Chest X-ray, AP view. Patient: 67 years old, sex F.
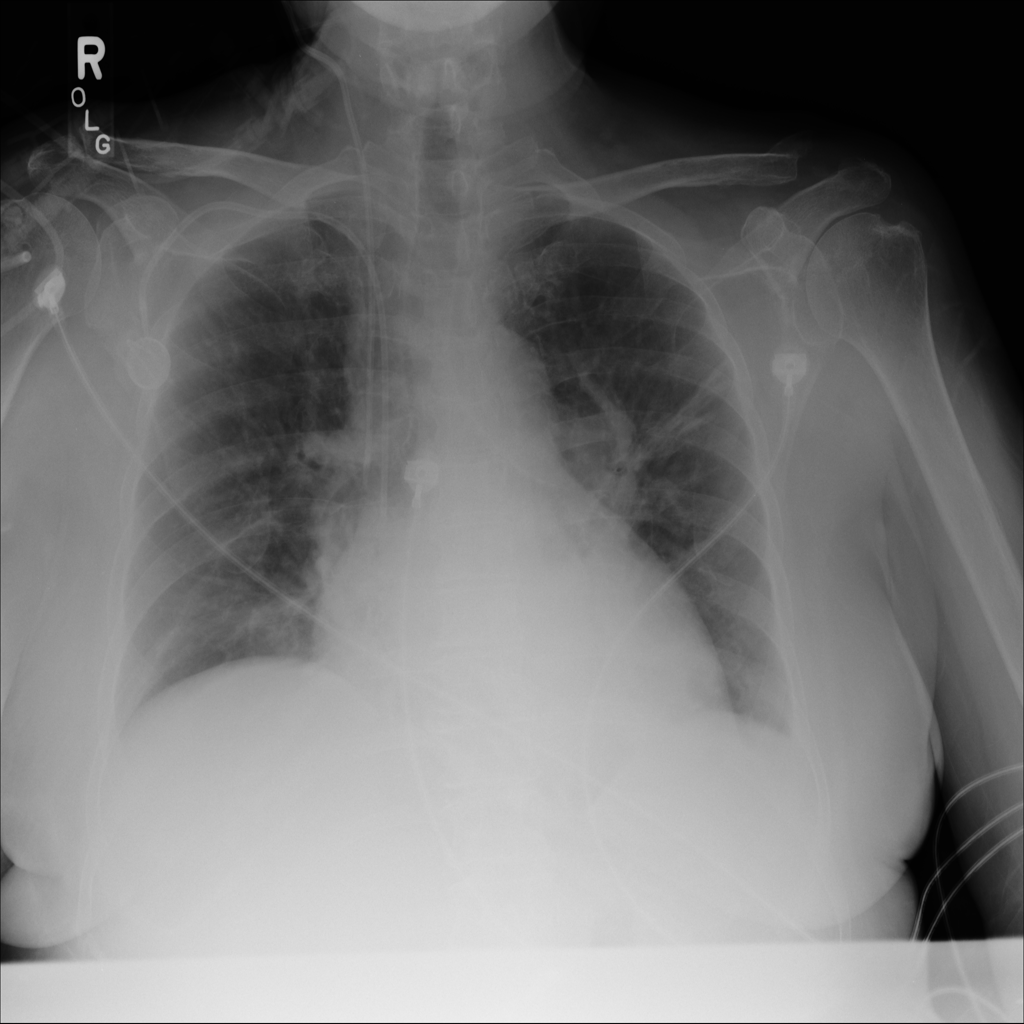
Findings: Atelectasis, Cardiomegaly